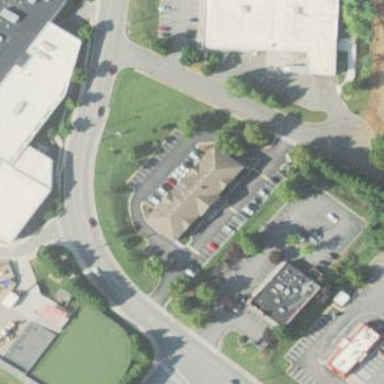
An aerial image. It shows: Building that is motel.